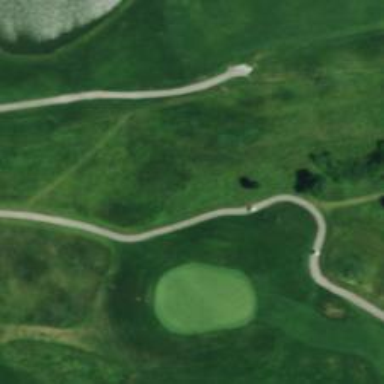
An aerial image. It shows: Golf cartpath that is also road path.